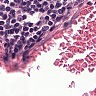
Metastatic tissue present: no